Question: I'm trying to create a 'facet_wrap' plot that compares four separate lines to a common fifth line; the goal is to have this fifth line appearing on all four of the other 'facet_wrap' plots.
Here's my minimal code:
'''
library(ggplot2)
x = c( 1, 3, 1, 3, 2, 4, 2, 4)
y = c( 1, 3, 2, 4, 1, 3, 2, 4)
type = c("A","A","B","B","C","C","D","D")
data = data.frame(x,y,type)
x = c( 4, 1)
y = c( 1, 4)
type = c("E","E")
line = data.frame(x,y,type)
ggplot(data, aes(x,y)) + geom_line() + facet_wrap(~type) +
geom_line(data = line, aes(x,y))
'''
I was hoping that adding the fifth line as an independent 'data.frame' would allow me to do this, but it just adds it as a fifth facet, as in the following image:

I want the "E" facet to show up on all of the other plots. Any thoughts? I know that 'geom_vline', 'geom_hline', and 'geom_abline' will all appear on all of the facets, but I'm not sure what makes them unique.
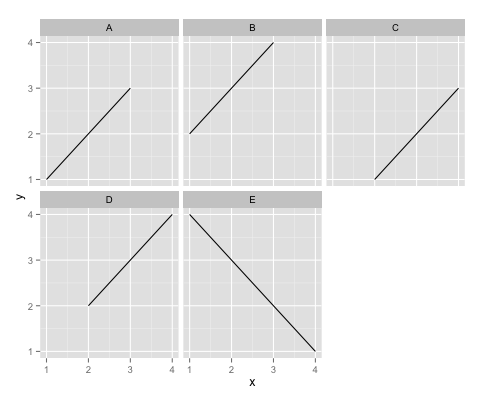
Answer: You have specified 'type='E'' in your 'line' data.frame. If you want to have this line on type 'A,B,C,D', then create a 'data.frame' with the types on which you want the line to display
'''
xl = c( 4, 1)
yl = c( 1, 4)
type =rep(LETTERS[1:4], each=2)
line2 = data.frame(x=xl,y=yl,type)
ggplot(data, aes(x,y)) + geom_line() + facet_wrap(~type) +
geom_line(data = line2)
'''
You could also use 'annotate', which means you don't specify a data.frame, but pass the x and y values directly
'''
ggplot(data, aes(x,y)) + geom_line() + facet_wrap(~type) +
annotate(geom='line', x=xl,y=yl)
'''
Both create